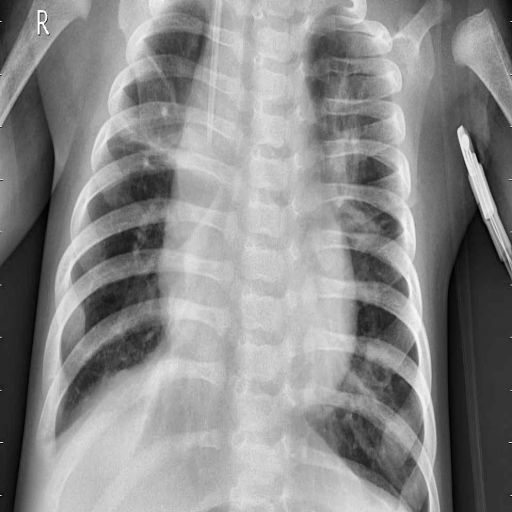
Finding: PNEUMONIA